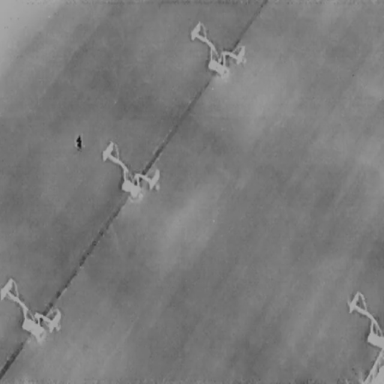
There is a Person in the infrared image.